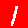
Digit: 1